Aerial crown-view tile of a tropical tree (Barro Colorado Island, Panama), acquired 20240813:
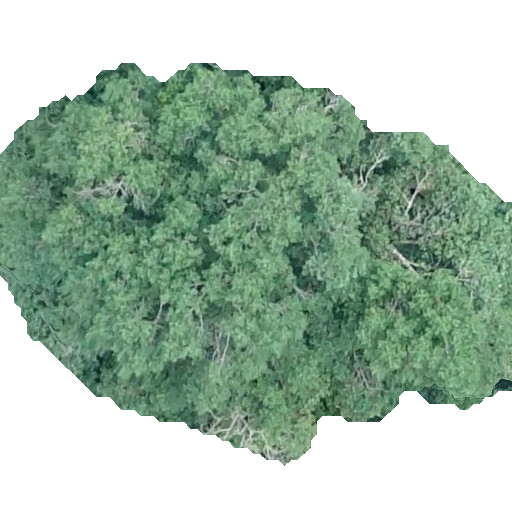
Species: Calophyllum longifolium
GBIF accepted scientific name: Calophyllum longifolium
Crown area: 238.016 m²